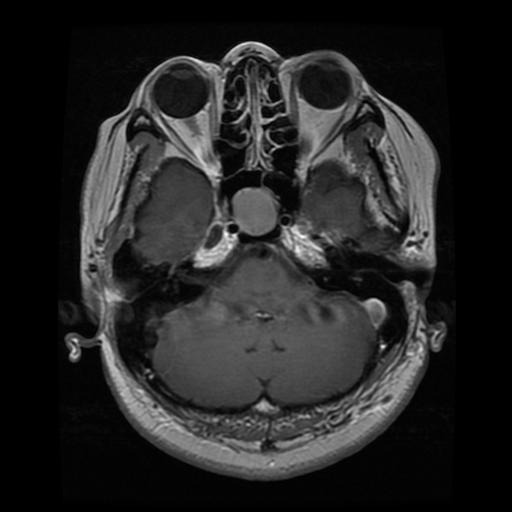
Label: pituitary